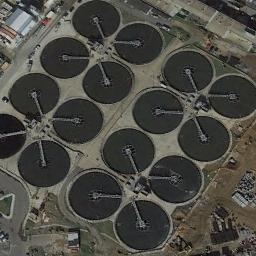
Label: storage tanks